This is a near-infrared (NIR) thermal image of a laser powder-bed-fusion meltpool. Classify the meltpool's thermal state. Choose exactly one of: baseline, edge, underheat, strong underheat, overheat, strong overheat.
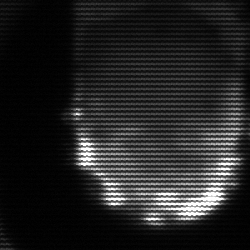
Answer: baseline